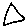
Label: triangle